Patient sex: M
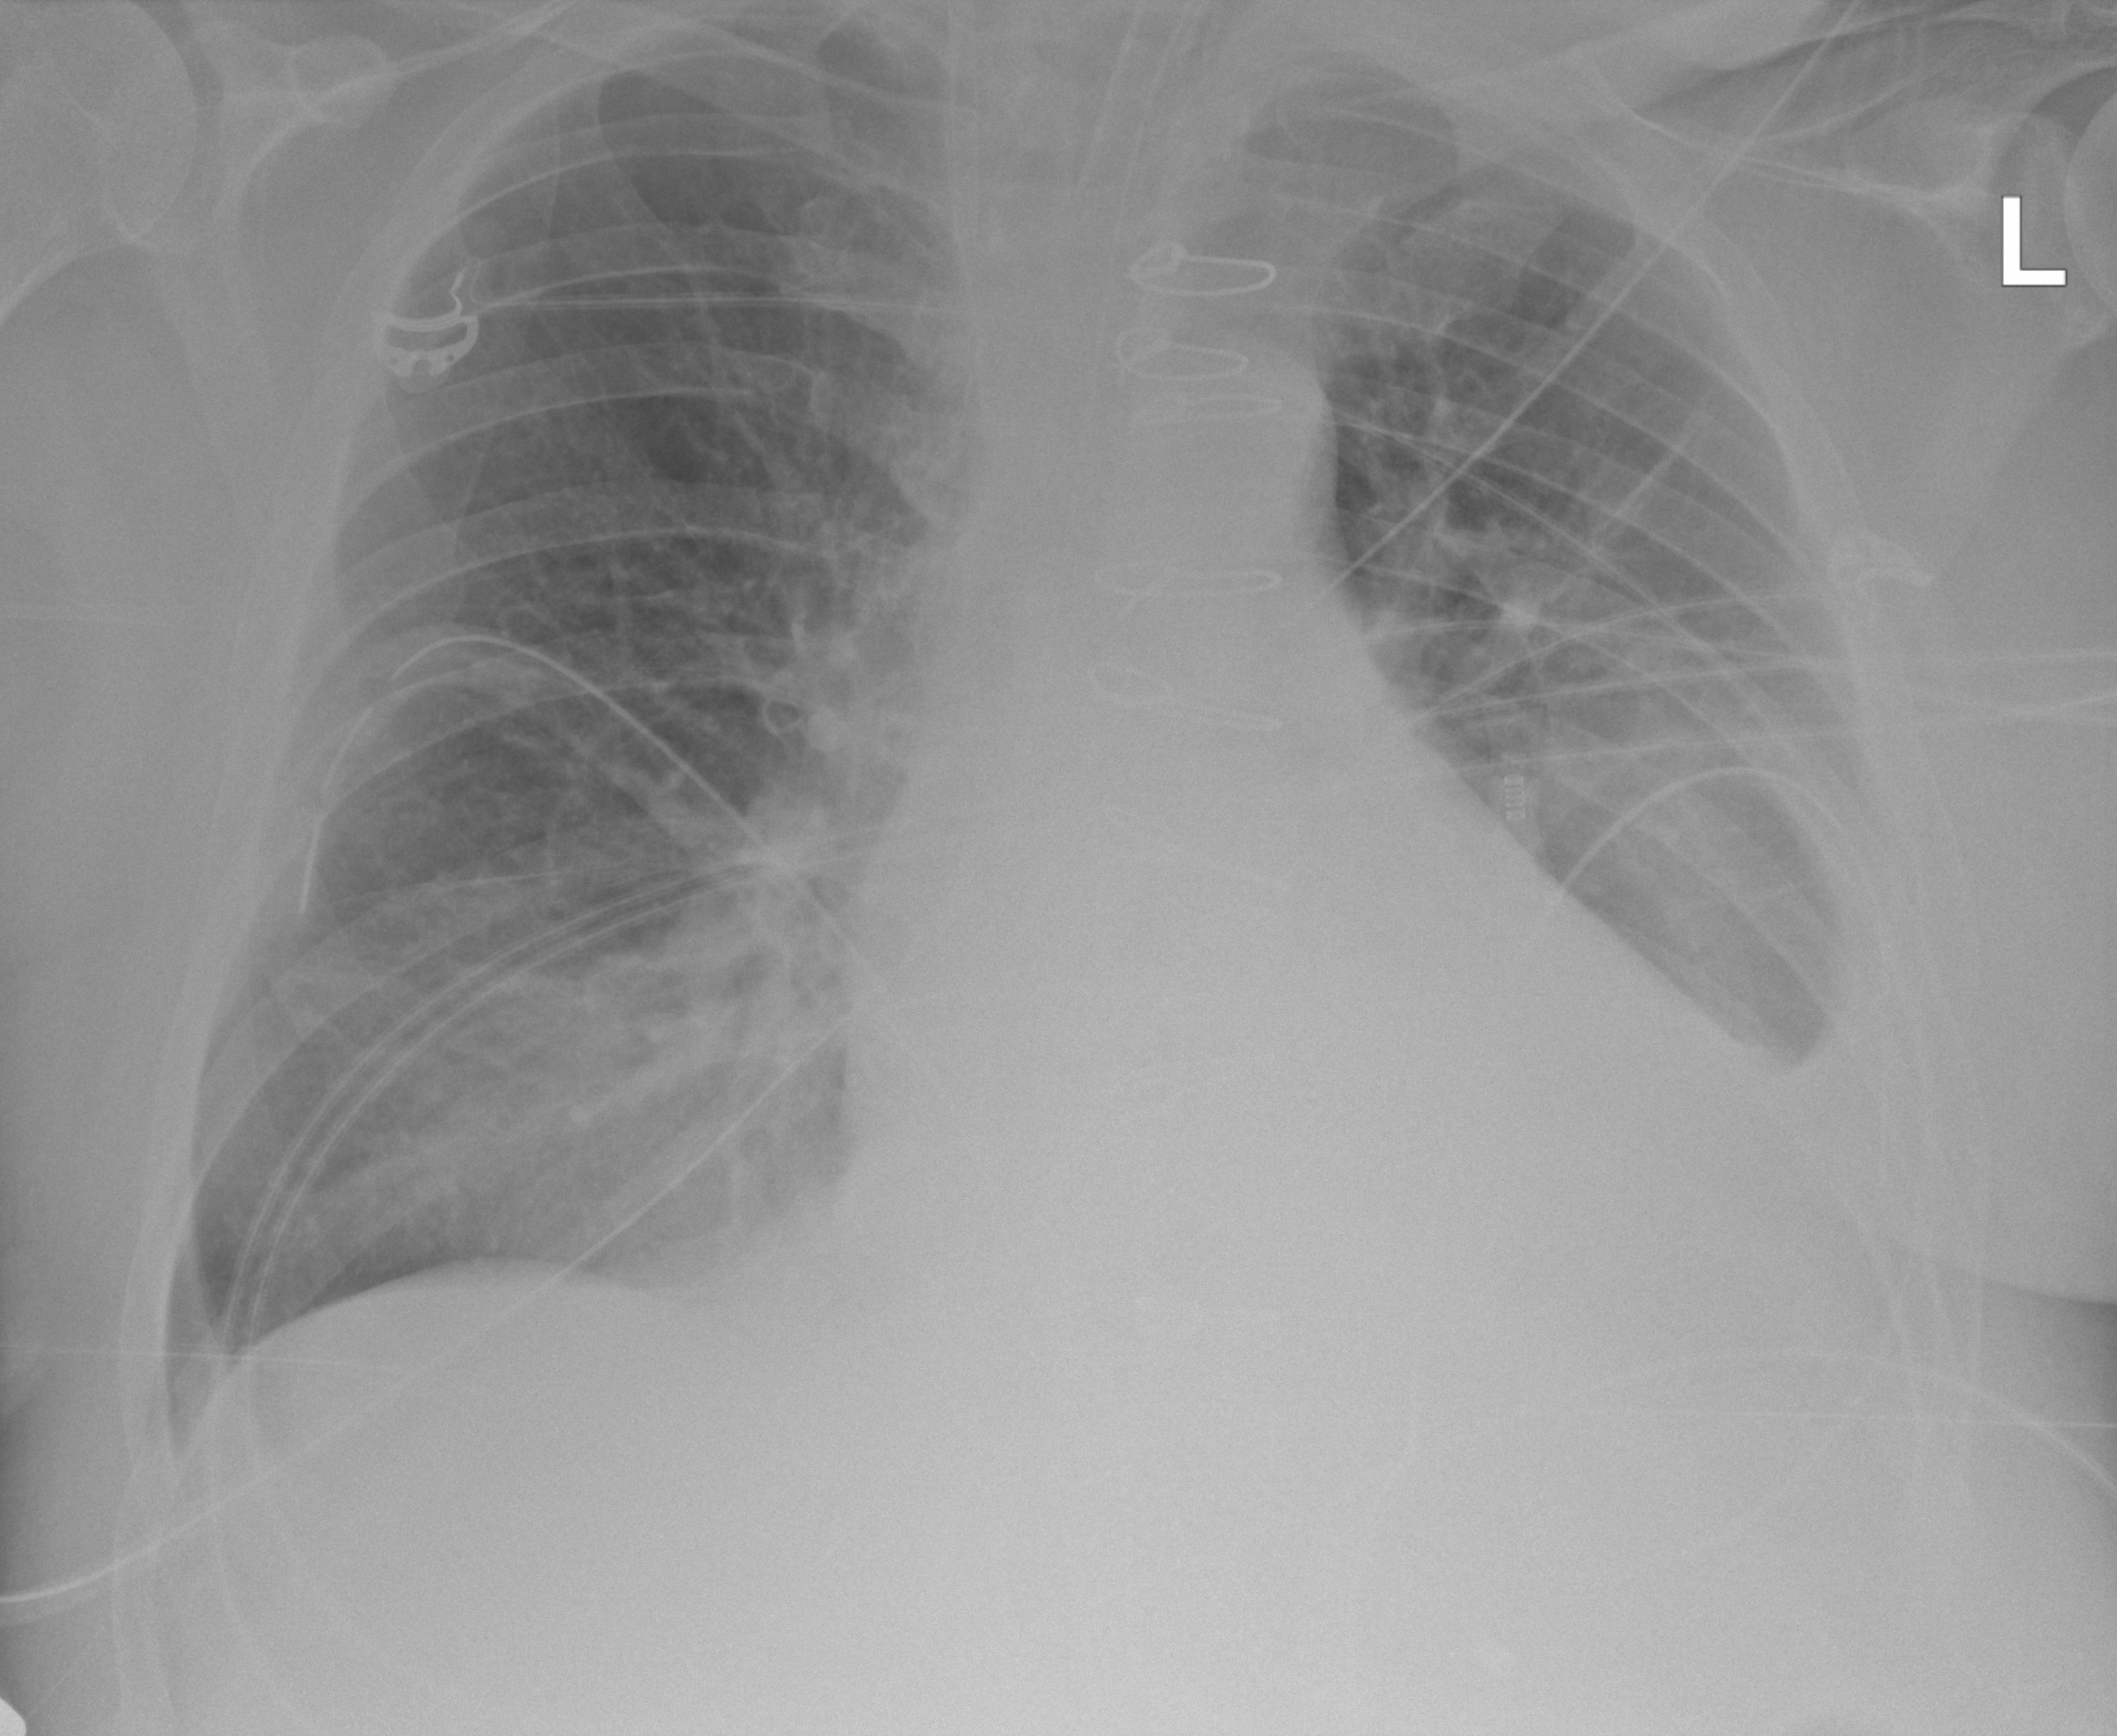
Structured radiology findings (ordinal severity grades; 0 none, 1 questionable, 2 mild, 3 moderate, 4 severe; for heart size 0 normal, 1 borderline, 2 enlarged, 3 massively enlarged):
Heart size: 2
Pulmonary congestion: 2
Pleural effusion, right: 0
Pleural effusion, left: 3
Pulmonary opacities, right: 2
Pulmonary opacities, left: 1
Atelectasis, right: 0
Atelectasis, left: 3